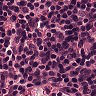
Metastatic tissue present: no